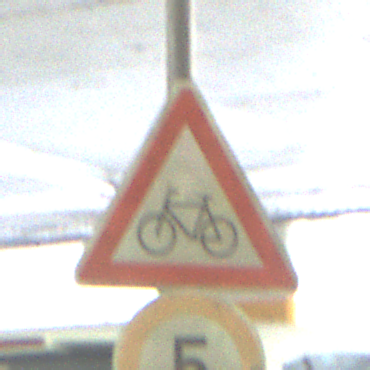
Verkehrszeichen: RadverkehrRechts
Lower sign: Geschwindigkeit5
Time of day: NotSpecified
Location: Indoor (Special)
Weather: NotSpecified
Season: NotSpecified
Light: Artificial